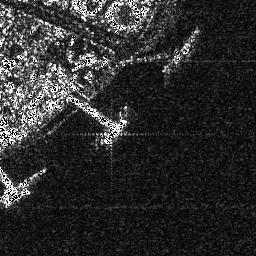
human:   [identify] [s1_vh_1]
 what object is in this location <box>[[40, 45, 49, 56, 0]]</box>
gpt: <ref>1 medium ship at the center</ref>